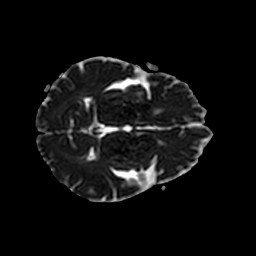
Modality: ADC
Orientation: axial
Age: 51
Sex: female
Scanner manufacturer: philips
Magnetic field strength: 3 T
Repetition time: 4.47 s
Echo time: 0.07459 s